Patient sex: M
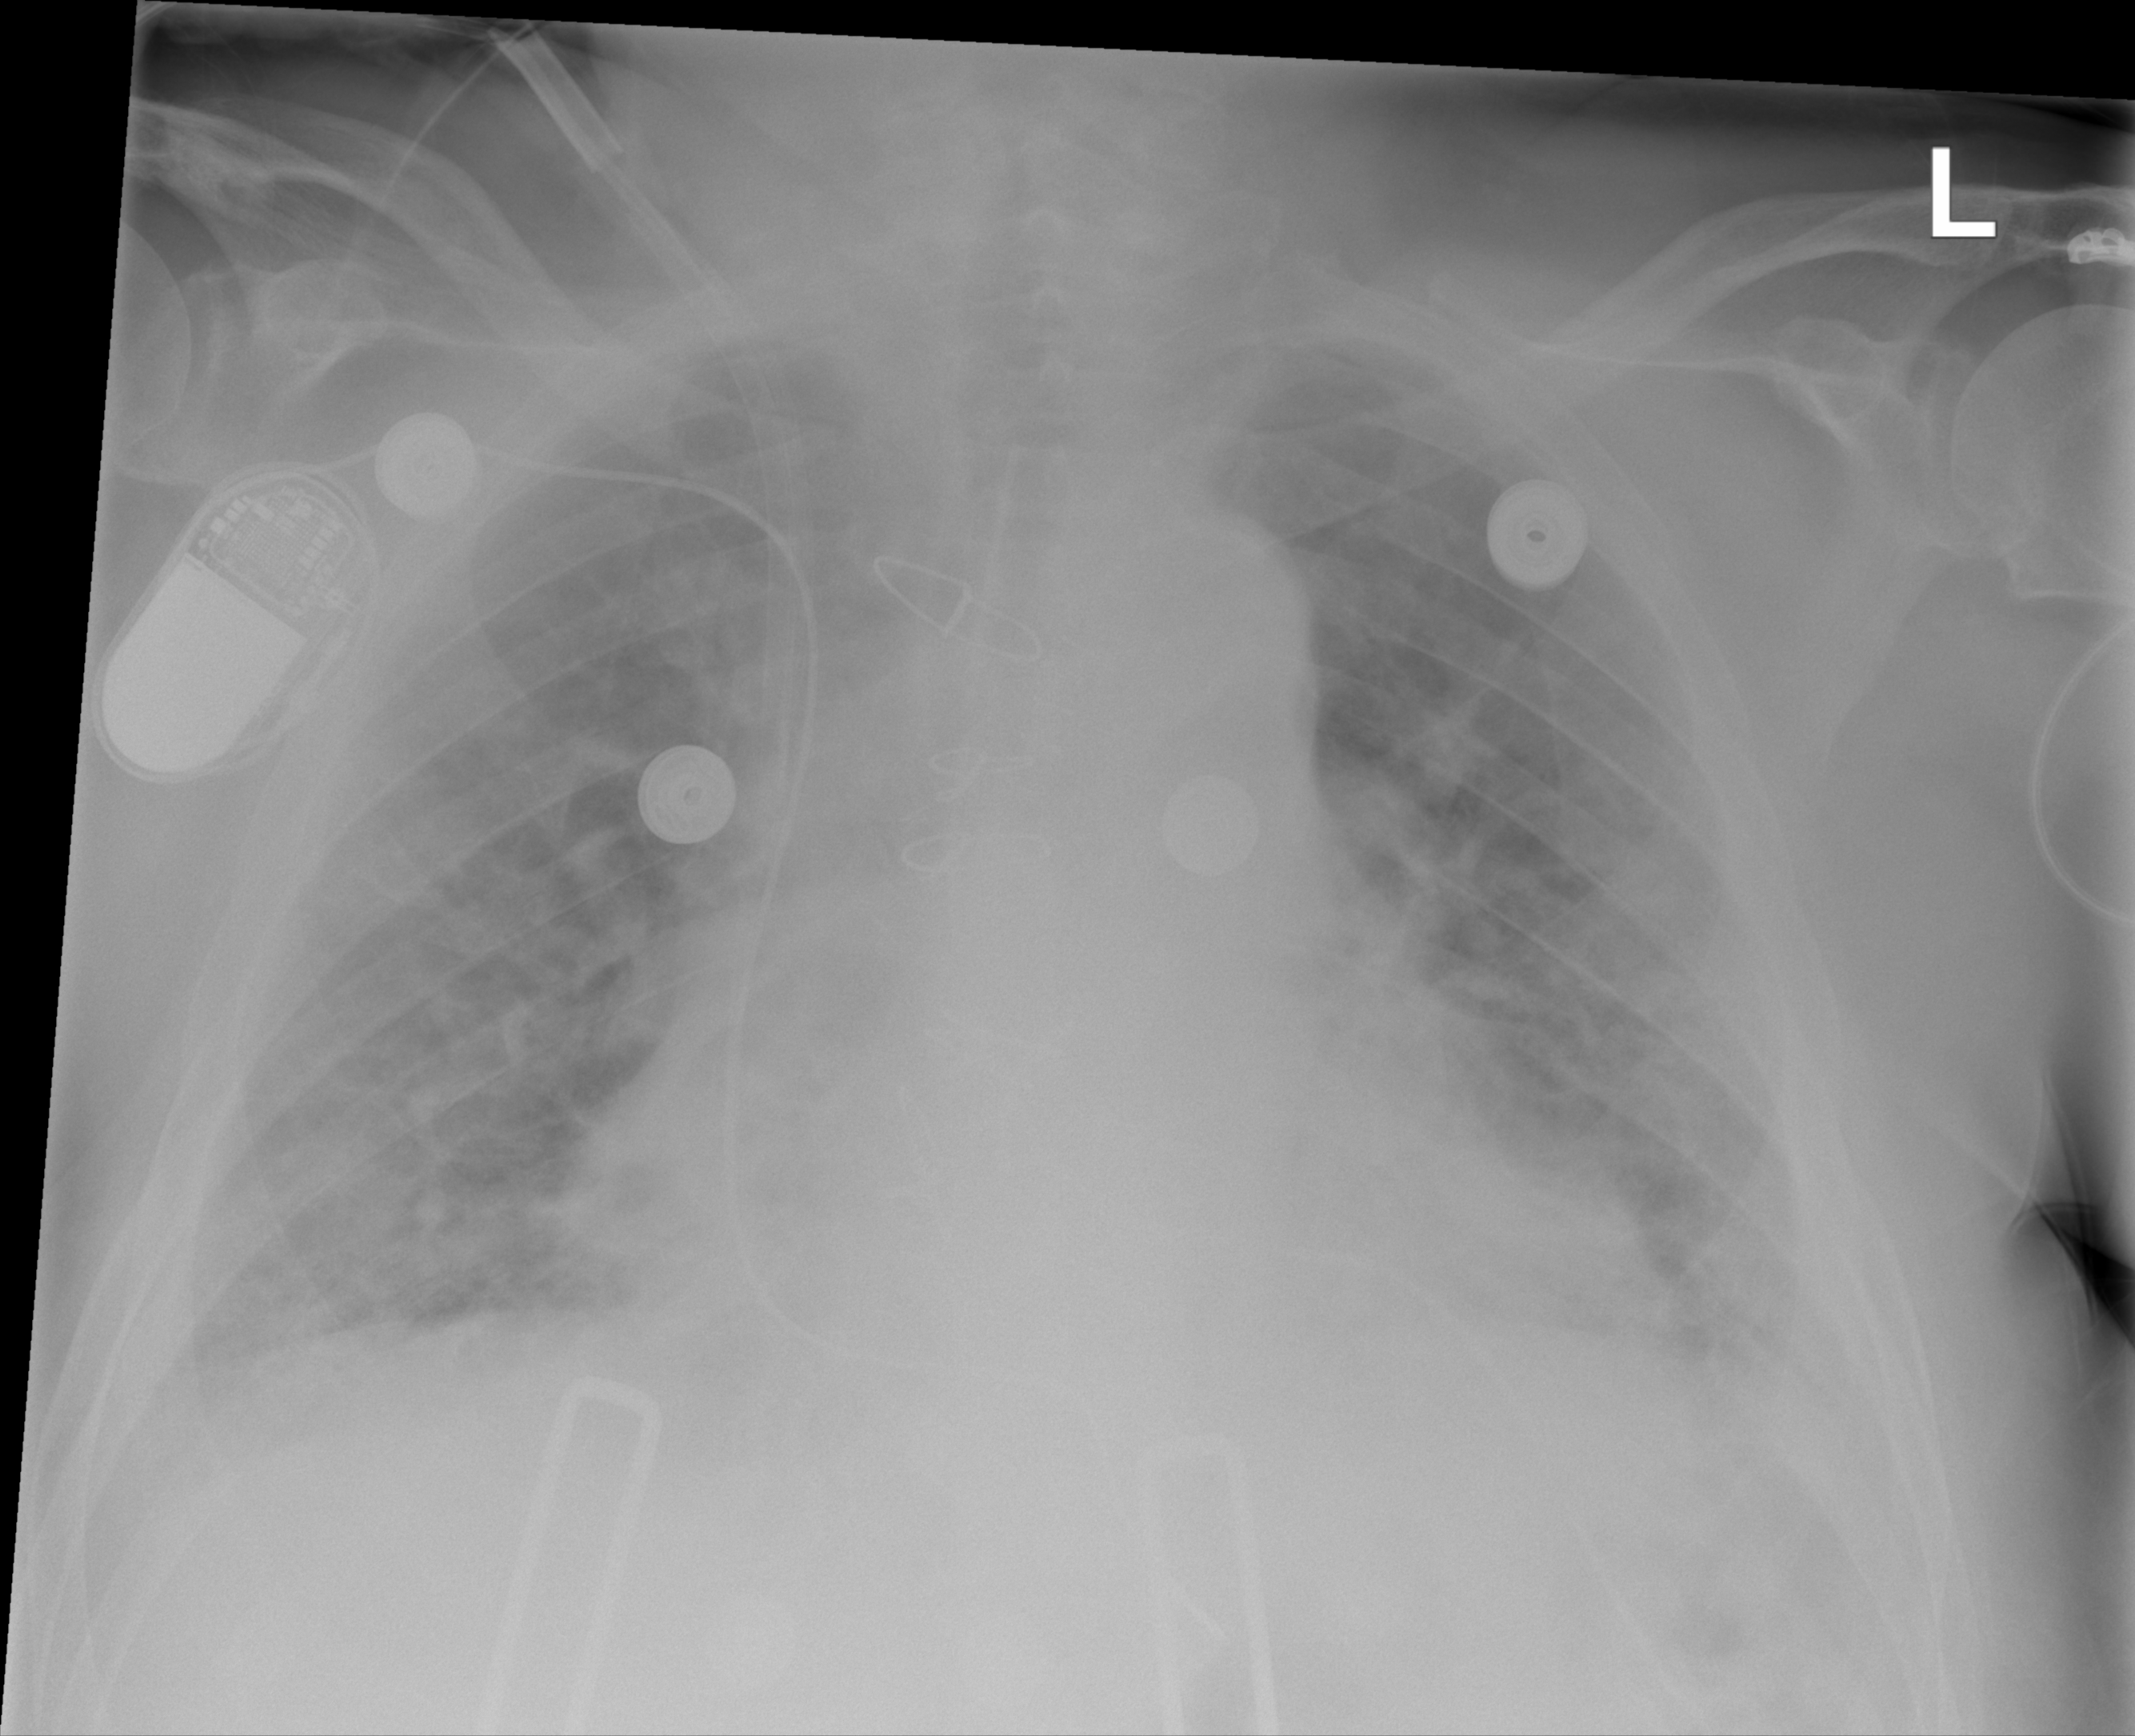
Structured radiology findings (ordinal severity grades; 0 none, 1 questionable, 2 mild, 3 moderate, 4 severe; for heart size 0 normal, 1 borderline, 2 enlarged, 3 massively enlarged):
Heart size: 2
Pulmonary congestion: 2
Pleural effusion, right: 0
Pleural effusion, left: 0
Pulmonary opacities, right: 0
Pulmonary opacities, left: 0
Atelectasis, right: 0
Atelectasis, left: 0